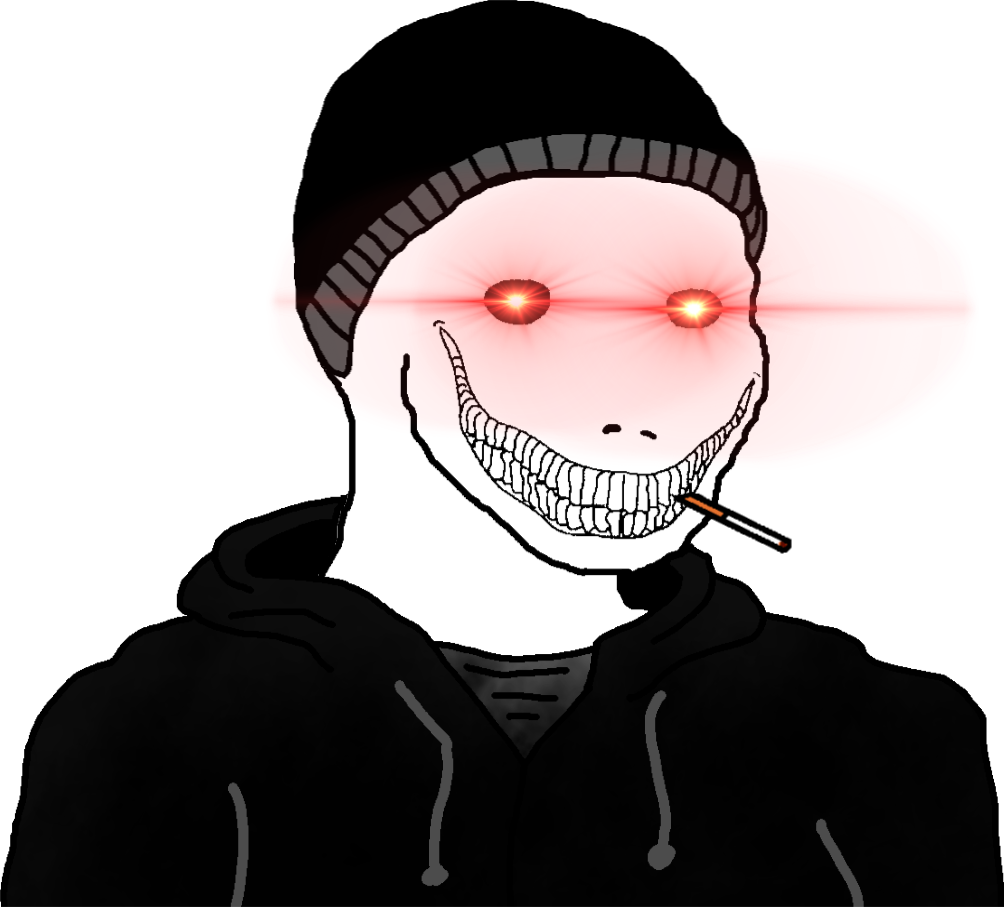
Label: 5_Oomer